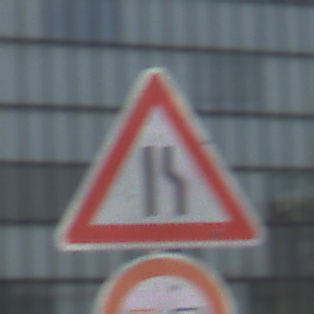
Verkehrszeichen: EinseitigVerengteFahrbahnRechts
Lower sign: Ueberholverbot
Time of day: SunriseSunset
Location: Outdoor (Urban)
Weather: PartlyCloudy
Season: NotSpecified
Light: Natural